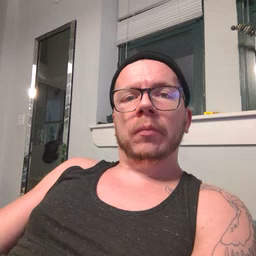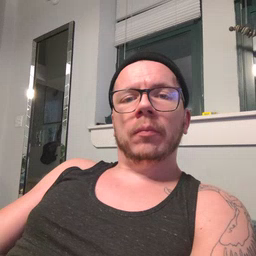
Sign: can